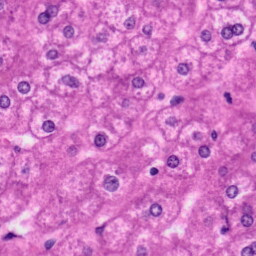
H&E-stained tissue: Liver